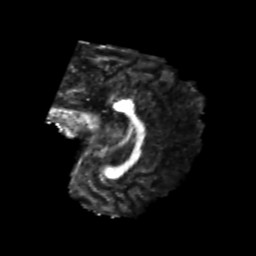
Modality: FA
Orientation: sagittal
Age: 22
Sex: male
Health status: healthy
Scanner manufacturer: philips
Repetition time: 7.391 s
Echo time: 0.08599 s